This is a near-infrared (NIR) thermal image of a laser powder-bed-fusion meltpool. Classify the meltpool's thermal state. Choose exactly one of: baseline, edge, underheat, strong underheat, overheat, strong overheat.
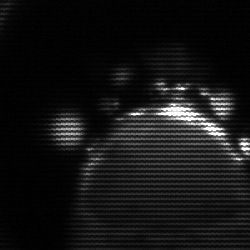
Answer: baseline